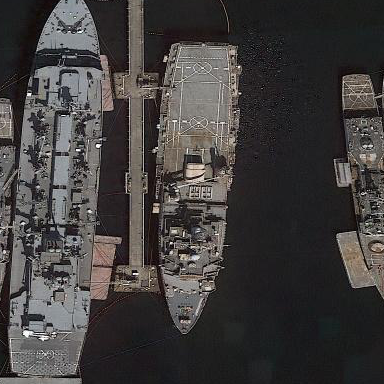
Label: combat